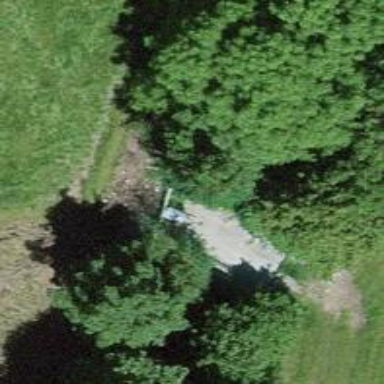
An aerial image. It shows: Path leading to bridge.